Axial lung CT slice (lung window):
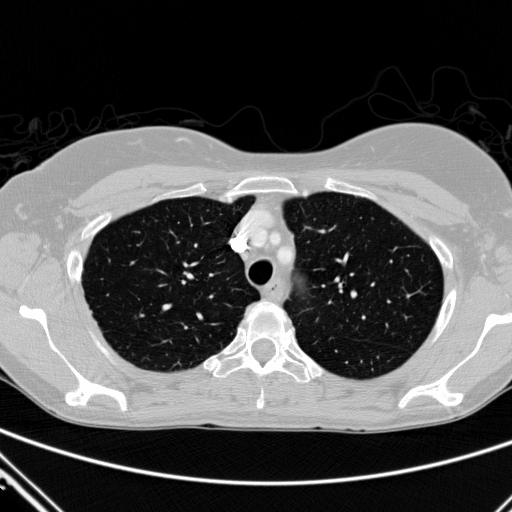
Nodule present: no